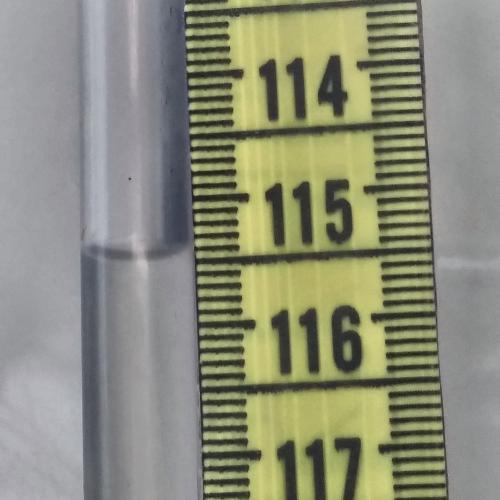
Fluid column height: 115.4 cm